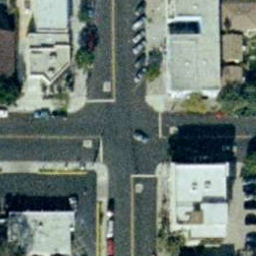
Label: intersection